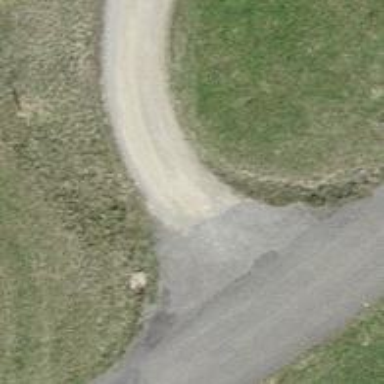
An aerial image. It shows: Track with grade 2 tracktype.